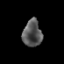
Tissue: prostate
Cell type: T cells
Senescence score: 0.3612
Nuclear area (px): 502
Mean DAPI intensity: 86.51